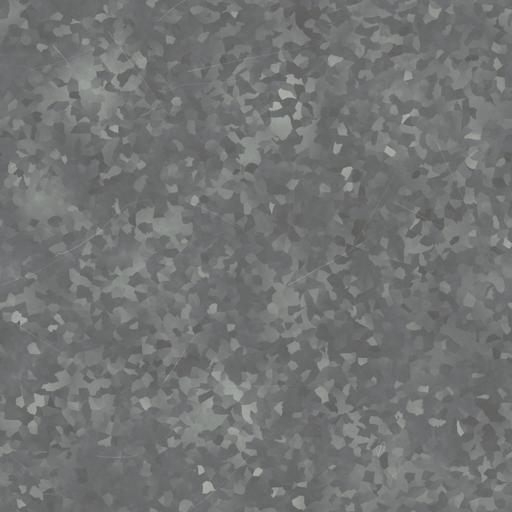
Tags: metal scratched steel